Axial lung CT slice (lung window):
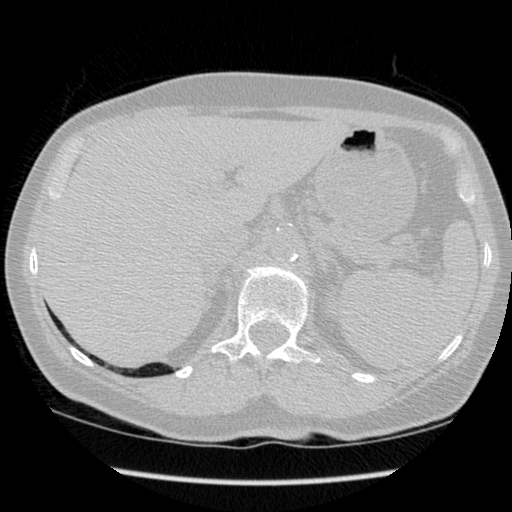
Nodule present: no